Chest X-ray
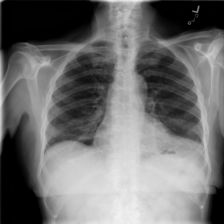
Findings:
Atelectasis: negative
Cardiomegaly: negative
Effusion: negative
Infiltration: positive
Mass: negative
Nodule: negative
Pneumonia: negative
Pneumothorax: negative
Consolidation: positive
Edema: negative
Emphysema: negative
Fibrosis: positive
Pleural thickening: negative
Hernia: negative